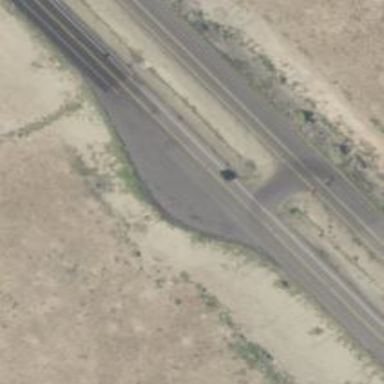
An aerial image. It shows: Trunk link highway with asphalt surface.